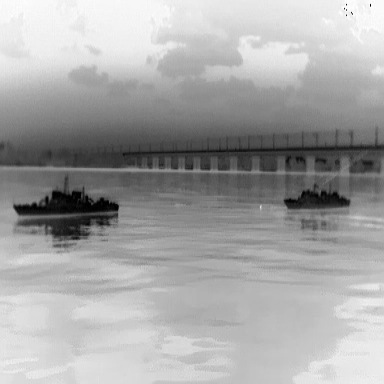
There are two warships in the infrared image.